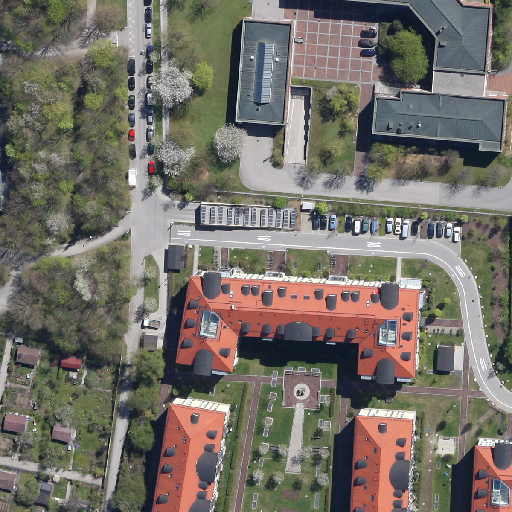
Referring expression: sidewalk